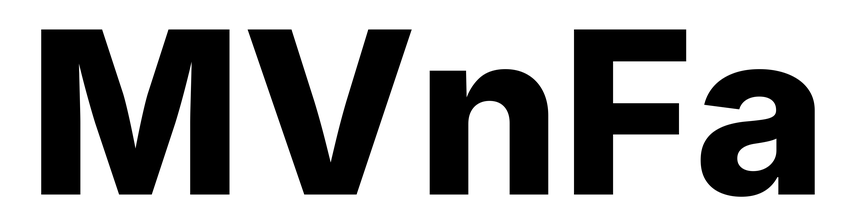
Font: Inter_ExtraBold